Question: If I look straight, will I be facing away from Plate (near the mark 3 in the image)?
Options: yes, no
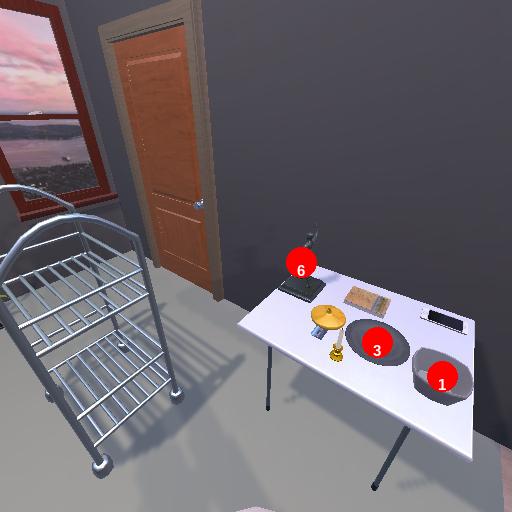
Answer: yes